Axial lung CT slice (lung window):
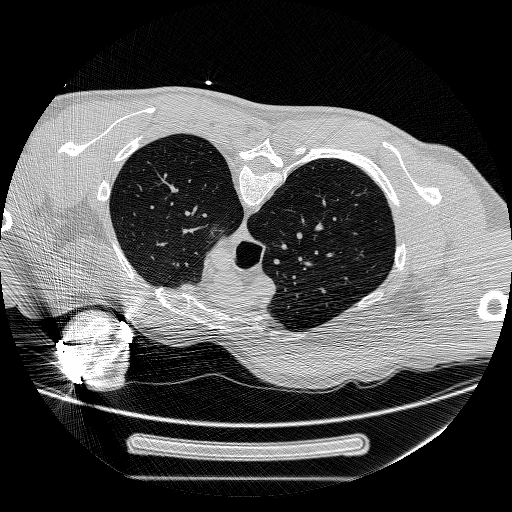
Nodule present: no